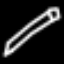
Label: pencil